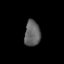
Tissue: lung
Cell type: Epithelial cells
Senescence score: 0.1925
Nuclear area (px): 396
Mean DAPI intensity: 98.452